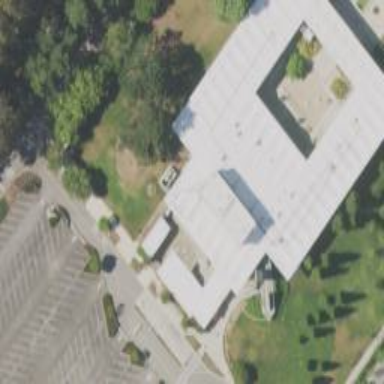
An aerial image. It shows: School building.